Field crop: maize
Growth stage: 2
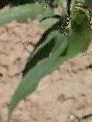
Species: maize